Question: I m new on android and i m not very good at english , so i try to be brief.
I search for hours on internet but get nothing! Here is a file image:

and I want to retrieve the second string (e.g "12:34:20.421"). please i need your help and excuse me for not putting too much details
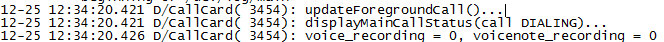
Answer: Are the dates always going to be 5 characters followed by space? Will January 9 be 01-09? I'm guessing yes. If you've got one line read into a string called someText, then:
'''
timeStr = someText.substring(6,12)
'''
EDIT: Hah, the OP noted that passing (6,12) was not right [would've been for JavaScript substr()]. It should have been (6,18).